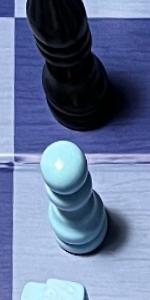
Label: Pawn_White